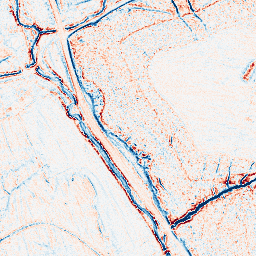
Category: edge_preserving
Decomposition family: anisotropic_diffusion
Decomposition parameters: iterations: 20
kappa: 10
gamma: 0.05
Upsampling method: bicubic_16x
Upsampling parameters: scale: 16
Upsampling scale: 16